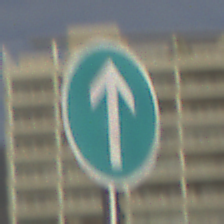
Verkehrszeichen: VorgeschriebeneFahrtrichtungGeradeaus
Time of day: MorningAfternoon
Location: Outdoor (Suburban)
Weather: PartlyCloudy
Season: NotSpecified
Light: Natural